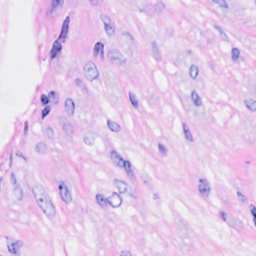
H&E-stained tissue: Breast